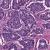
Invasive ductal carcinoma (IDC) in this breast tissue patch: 1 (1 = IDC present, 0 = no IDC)